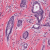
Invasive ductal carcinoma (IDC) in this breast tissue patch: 1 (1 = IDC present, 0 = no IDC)